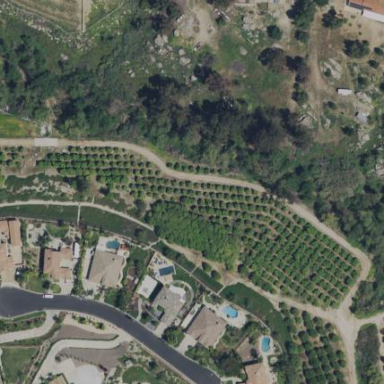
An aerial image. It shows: Orchard.